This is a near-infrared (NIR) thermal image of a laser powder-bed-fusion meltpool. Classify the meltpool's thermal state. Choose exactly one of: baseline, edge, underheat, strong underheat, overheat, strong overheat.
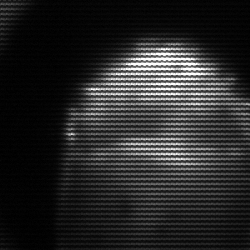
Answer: strong underheat